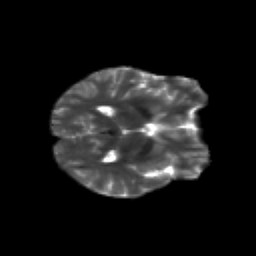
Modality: T2w
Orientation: axial
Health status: healthy
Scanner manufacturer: siemens
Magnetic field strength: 3 T
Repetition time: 12 s
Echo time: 0.092 s